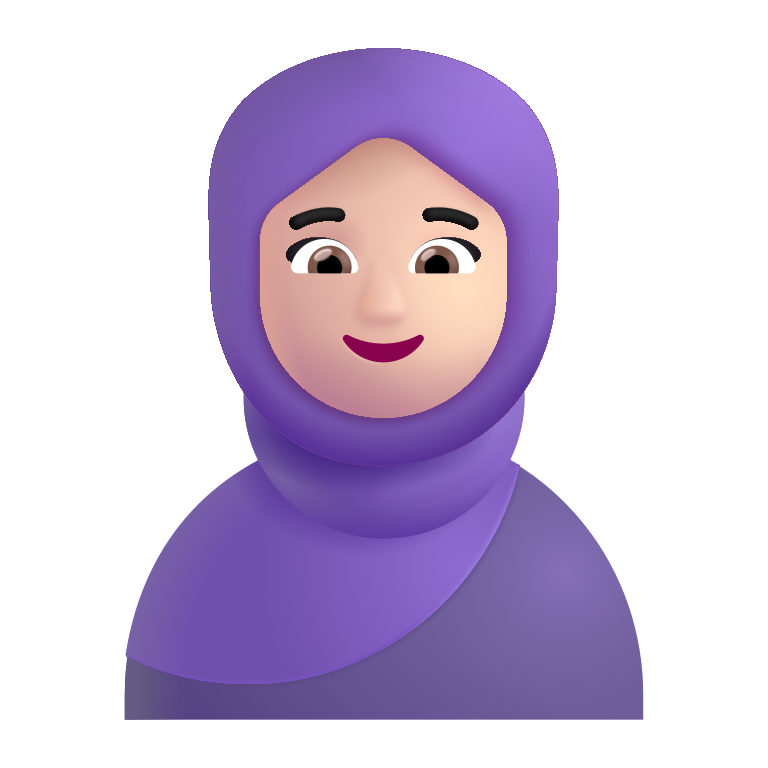
woman with headscarf color light